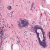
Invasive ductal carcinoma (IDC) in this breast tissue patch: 0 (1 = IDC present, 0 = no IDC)